Question: I use the following code to obtain Facebook share button, Facebook like, Facebook Send and Google +1:
'''
<div id="fb-root"></div>
<script>(function(d, s, id) {
var js, fjs = d.getElementsByTagName(s)[0];
if (d.getElementById(id)) return;
js = d.createElement(s); js.id = id;
js.src = "//connect.facebook.net/ar_AR/all.js#xfbml=1&appId=<?php echo Configure::read('FBappId');?>";
fjs.parentNode.insertBefore(js, fjs);
}(document, 'script', 'facebook-jssdk'));
</script>
<!-- FaceBook SHARE BUTTON HERE -->
<a name="fb_share"></a>
<!-- End FACEBOOK SHARE -->
<div class="fb-send" data-href="<?php echo $URL;?>" data-font="tahoma"></div>
<script src="http://static.ak.fbcdn.net/connect.php/js/FB.Share"
type="text/javascript">
</script>
<div class="fb-like" data-send="false" data-layout="button_count" data-width="" data-show-faces="false" data-font="tahoma"></div>
<span>
<!-- Place this tag where you want the +1 button to render -->
<g:plusone size="medium"></g:plusone>
<!-- Place this render call where appropriate -->
<script type="text/javascript">
window.___gcfg = {lang: 'ar'};
(function() {
var po = document.createElement('script'); po.type = 'text/javascript'; po.async = true;
po.src = 'https://apis.google.com/js/plusone.js';
var s = document.getElementsByTagName('script')[0]; s.parentNode.insertBefore(po, s);
})();
</script>
</span>
'''
the Facebook share button is rendred in an iframe styled with width and height 1000px and it renders out of expected view range. The following screen shot will explain more clear:

The document is RTL direction and the share button should be placed next to other button. The screen shot is taken using FireFox 18.0.
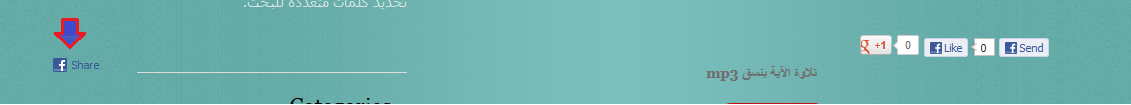
Answer: The final solution for this issue, is demonstrated in the following <URL>. Basically, it depends on creating a direct link to the sharer.php on the Facebook. Of course I removed the extra Javascipt link tag as regarded in answer. as follows:
'''
<div class="socials">
<div id="fb-root"></div>
<script>(function(d, s, id) {
var js, fjs = d.getElementsByTagName(s)[0];
if (d.getElementById(id)) return;
js = d.createElement(s); js.id = id;
js.src = "//connect.facebook.net/ar_AR/all.js#xfbml=1&appId=xxxxxxxxxx";
fjs.parentNode.insertBefore(js, fjs);
}(document, 'script', 'facebook-jssdk'));</script>
<div class="fb-send" data-href="http://quran.2index.net/viewAyah/1933" data-font="tahoma"></div>
<!--<a name="fb_share"></a>-->
<a href="http://www.facebook.com/sharer.php?app_id=xxxxxxxxxx&sdk=joey&u=http://quran.2index.net/viewAyah/1933&display=popup" target="_blank"><img src="/img/../images/facebook16.png" alt="" />mshrk@</a>
<div class="fb-like" data-send="false" data-layout="button_count" data-width="" data-show-faces="false" data-font="tahoma"></div>
....
</div>
'''